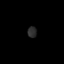
Tissue: lung
Cell type: Epithelial cells
Senescence score: 0.2266
Nuclear area (px): 101
Mean DAPI intensity: 42.376